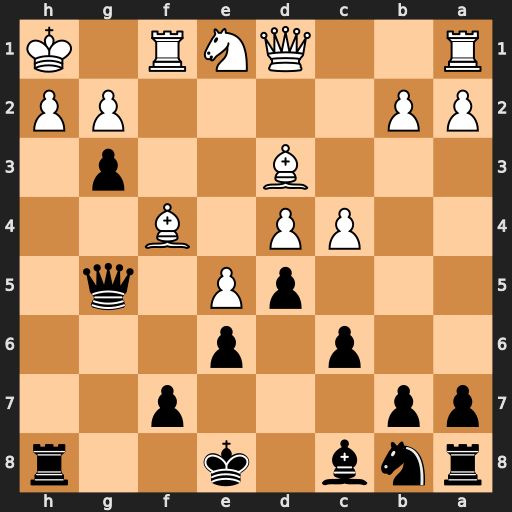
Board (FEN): rnb1k2r/pp3p2/2p1p3/3pP1q1/2PP1B2/3B2p1/PP4PP/R2QNR1K
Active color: b
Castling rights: kq
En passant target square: -
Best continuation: Rxh2+ Kg1 Rh1+ Kxh1 Qh4+ Kg1 Qh2#